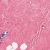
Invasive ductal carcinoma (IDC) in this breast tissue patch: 0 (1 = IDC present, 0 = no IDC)